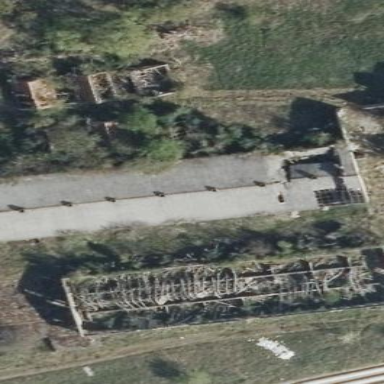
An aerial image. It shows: Ruins of building.